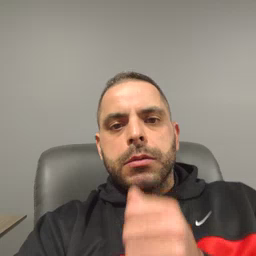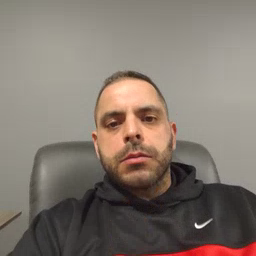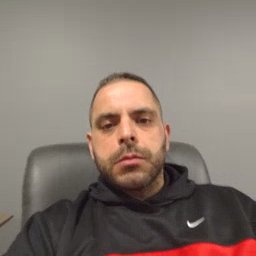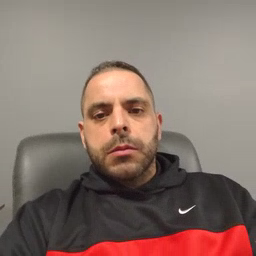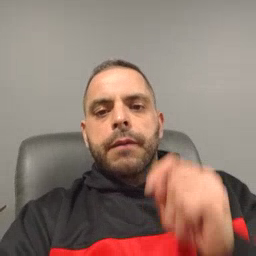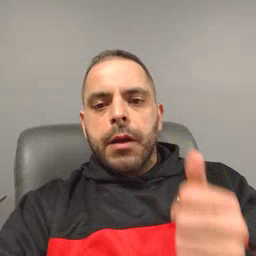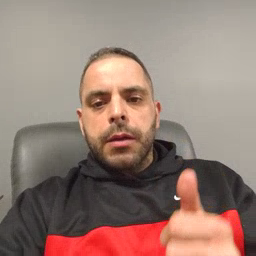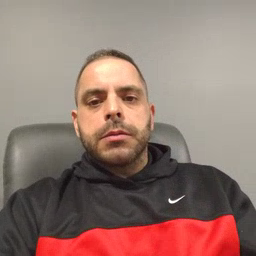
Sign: fast